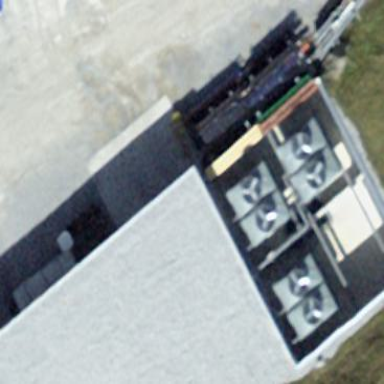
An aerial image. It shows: Building.